Interaction volume radius: 5 \u00c5
Interaction volume height: 10 \u00c5
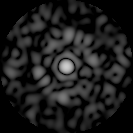
Disorder parameter: 0.8689